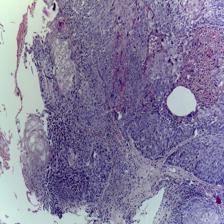
Diagnosis: OSCC